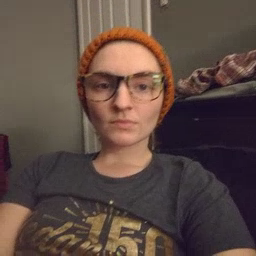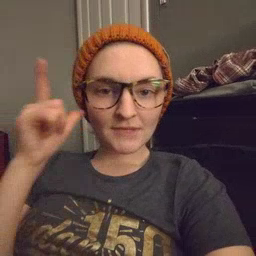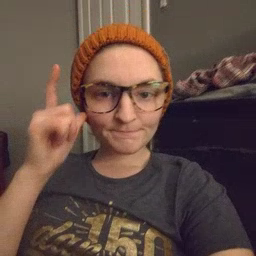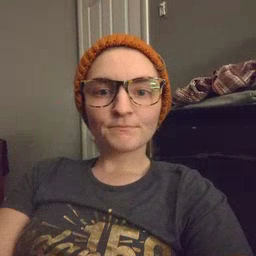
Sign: listen